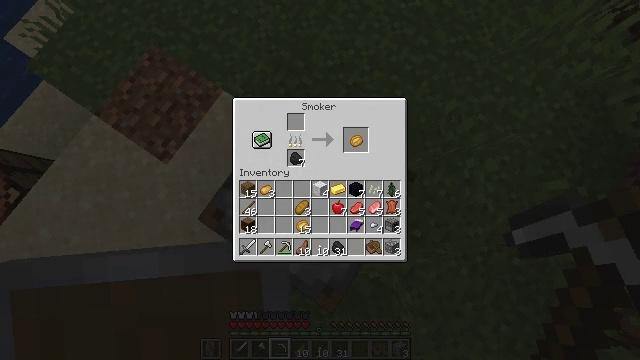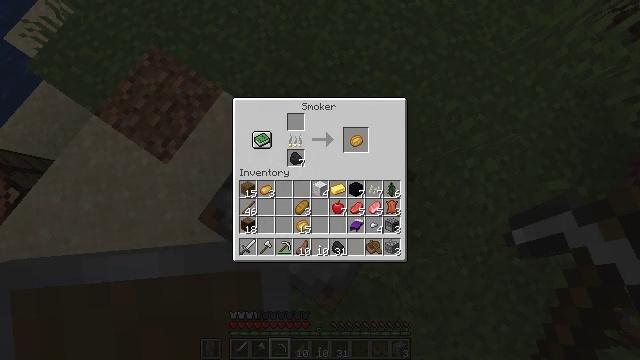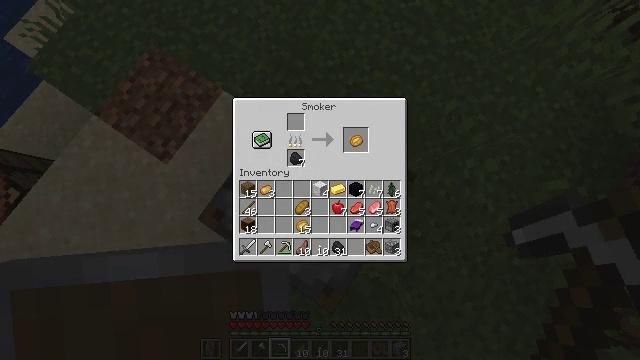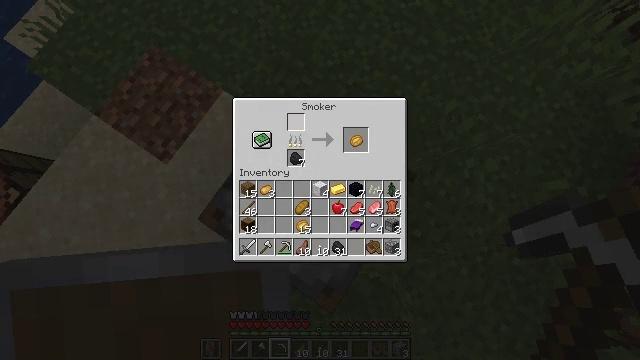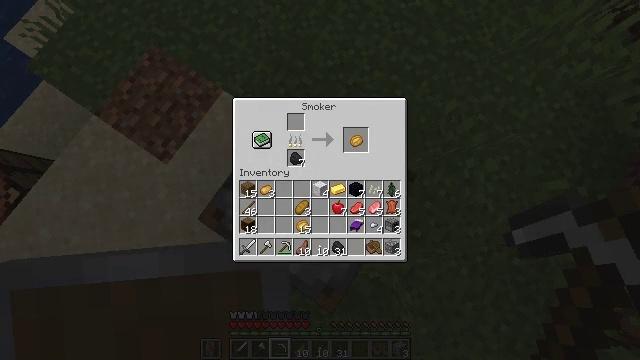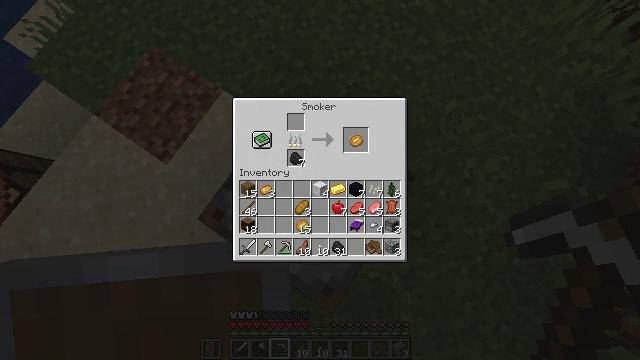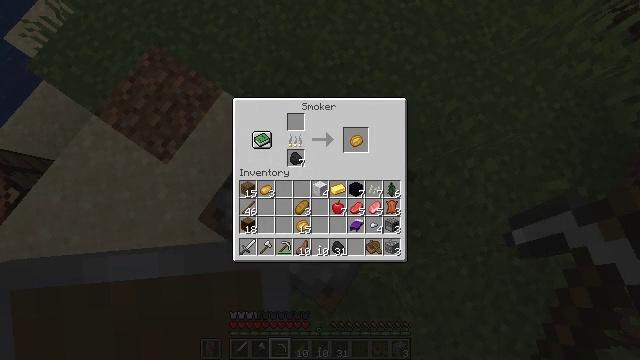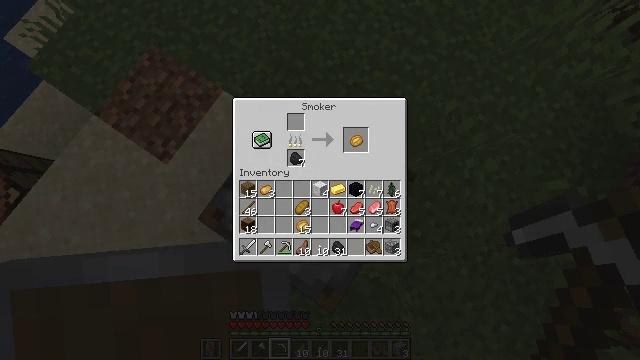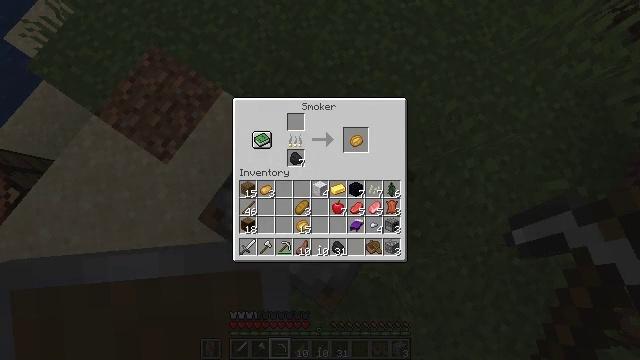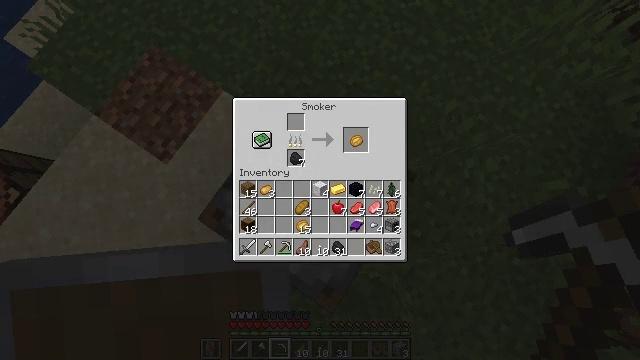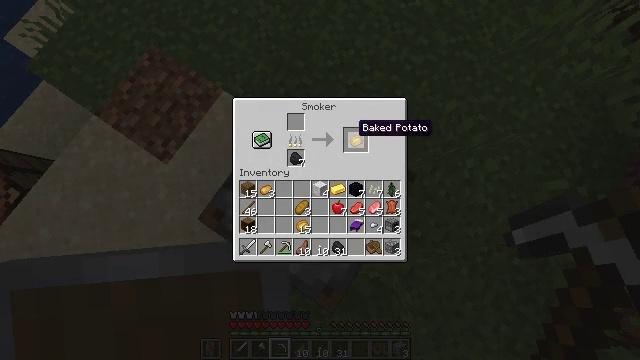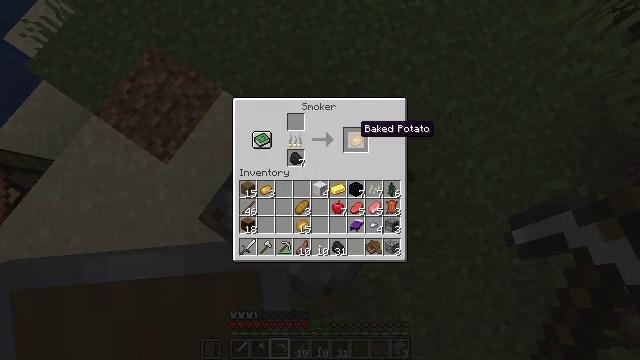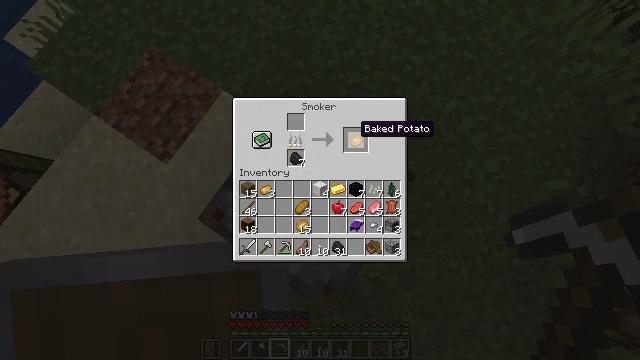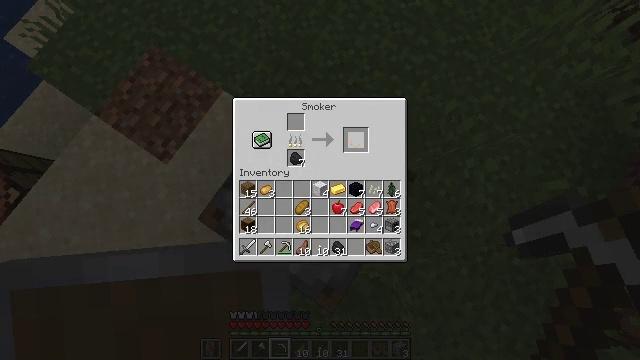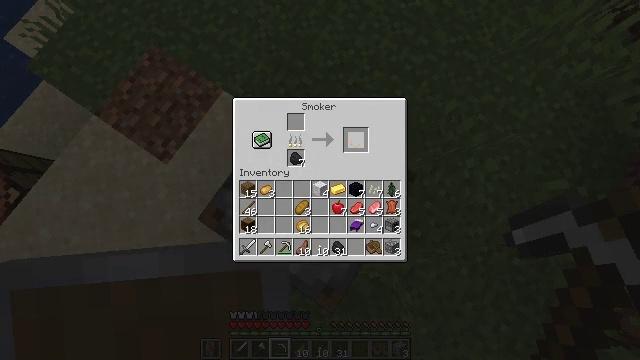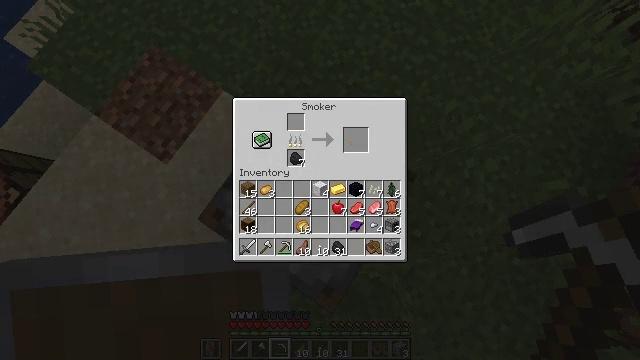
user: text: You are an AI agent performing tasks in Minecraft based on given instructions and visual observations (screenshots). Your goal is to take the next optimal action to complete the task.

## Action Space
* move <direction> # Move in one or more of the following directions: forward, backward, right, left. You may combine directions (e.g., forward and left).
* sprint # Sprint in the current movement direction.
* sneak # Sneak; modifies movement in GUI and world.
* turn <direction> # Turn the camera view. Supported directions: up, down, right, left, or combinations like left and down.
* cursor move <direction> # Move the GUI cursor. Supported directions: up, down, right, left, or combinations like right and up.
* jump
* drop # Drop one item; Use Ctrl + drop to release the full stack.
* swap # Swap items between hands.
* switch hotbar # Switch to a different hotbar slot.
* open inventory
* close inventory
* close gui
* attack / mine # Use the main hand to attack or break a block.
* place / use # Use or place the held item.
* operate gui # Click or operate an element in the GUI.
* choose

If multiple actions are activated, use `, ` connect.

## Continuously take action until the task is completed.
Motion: motion action
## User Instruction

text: Prepare a baked potato in the furnace.
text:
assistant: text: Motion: sneak
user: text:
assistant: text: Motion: no_op
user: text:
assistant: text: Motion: cursor move left
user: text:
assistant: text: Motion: cursor move right
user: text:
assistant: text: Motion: cursor move right
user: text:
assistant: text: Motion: no_op
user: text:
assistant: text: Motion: no_op
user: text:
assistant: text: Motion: cursor move right
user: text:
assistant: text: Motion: cursor move right
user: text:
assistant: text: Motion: cursor move right
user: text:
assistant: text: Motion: no_op
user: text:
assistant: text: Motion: sneak
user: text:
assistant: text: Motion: sneak, operate gui
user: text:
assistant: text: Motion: sneak, operate gui
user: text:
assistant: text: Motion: sneak, cursor move left
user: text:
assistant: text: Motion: sneak, cursor move left and down
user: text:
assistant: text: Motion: sneak, cursor move left and down
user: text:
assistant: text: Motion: no_op